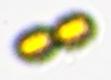
Label: Margalefidinium